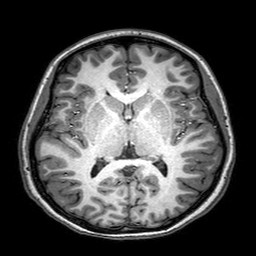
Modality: T1w
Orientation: coronal
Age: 19
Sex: female
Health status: healthy
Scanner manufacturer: philips
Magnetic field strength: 3 T